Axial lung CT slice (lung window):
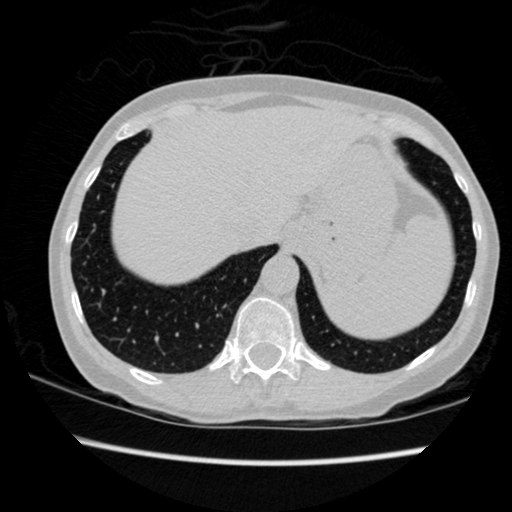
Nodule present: no